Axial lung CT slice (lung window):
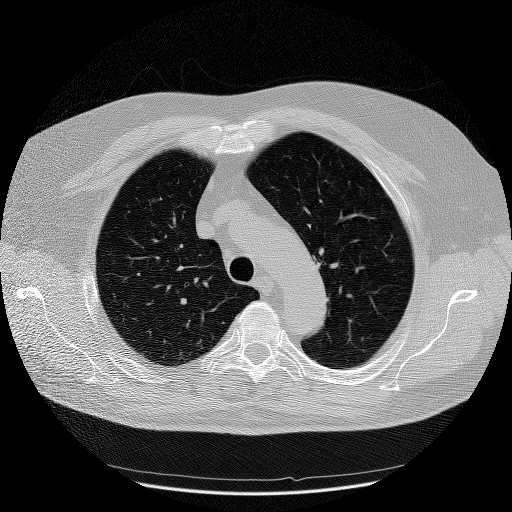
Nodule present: no